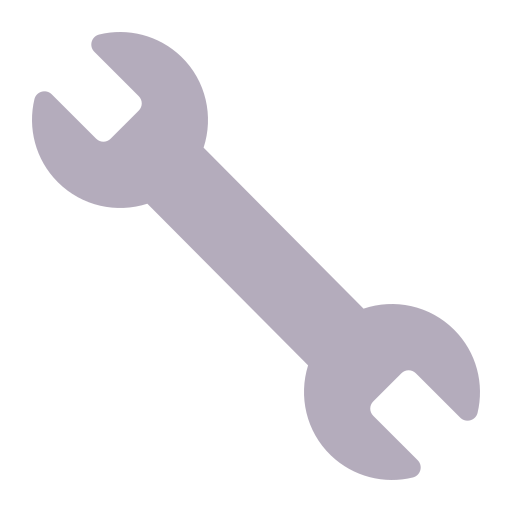
wrench flat